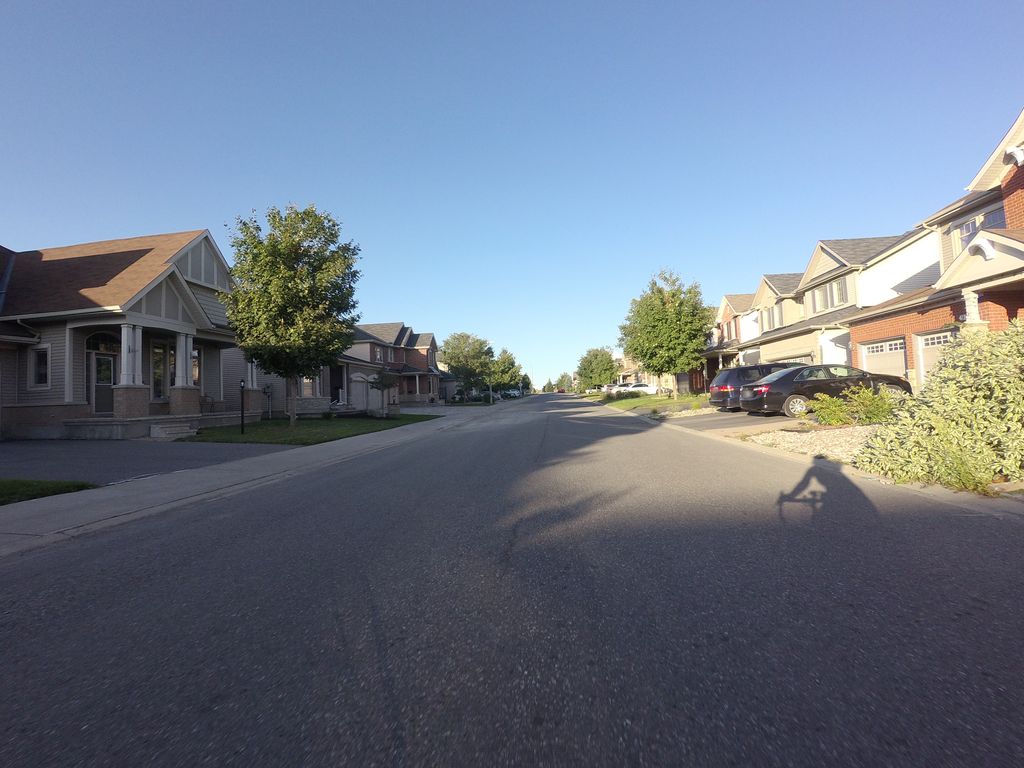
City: ottawa-gatineau